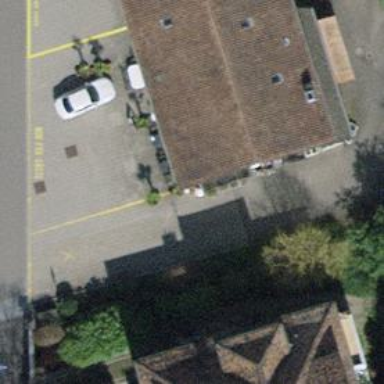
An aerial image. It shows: Restaurant.